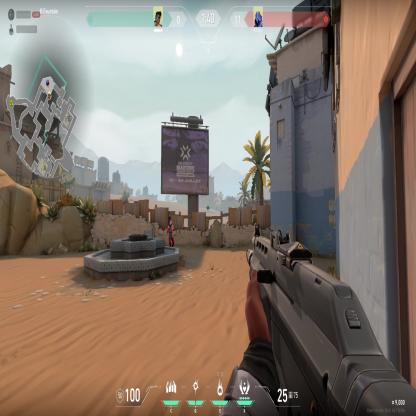
Label: enemy